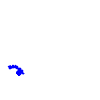
Particle: electron